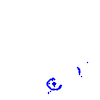
Particle: proton